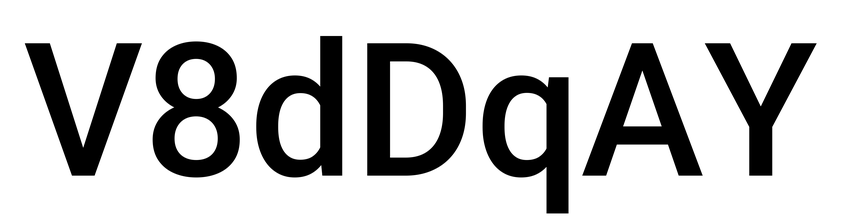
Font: Roboto_Medium